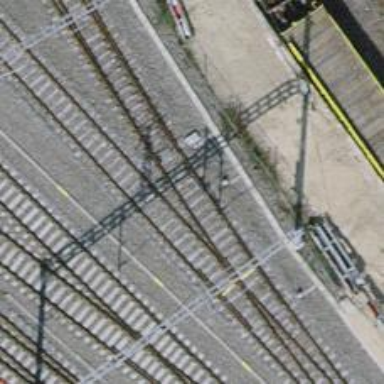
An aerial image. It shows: Single-track railway siding with electrified contact lines.